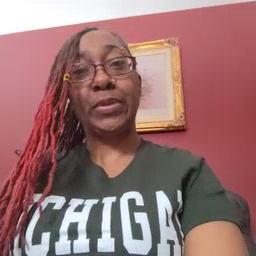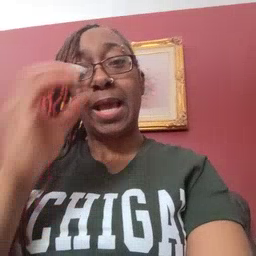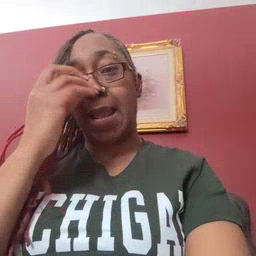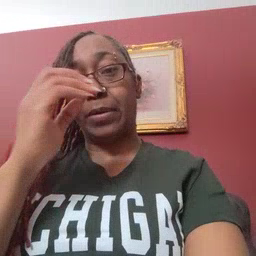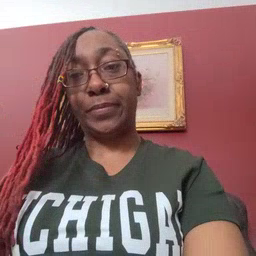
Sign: clown